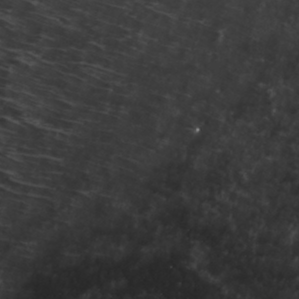
Label: non_frost